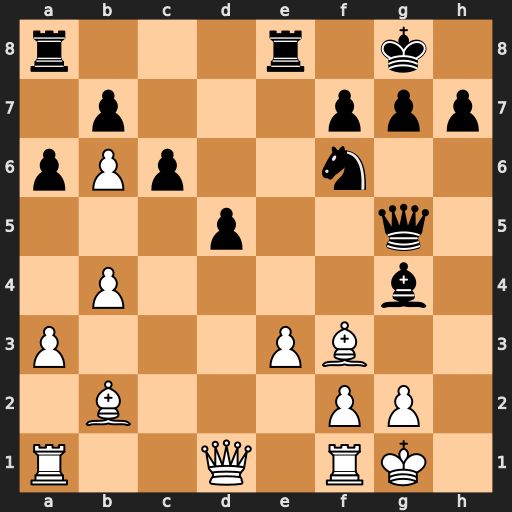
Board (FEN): r3r1k1/1p3ppp/pPp2n2/3p2q1/1P4b1/P3PB2/1B3PP1/R2Q1RK1
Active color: w
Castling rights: -
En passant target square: -
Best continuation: Bxf6 Qxf6 Bxg4